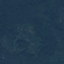
Land use / land cover: Forest